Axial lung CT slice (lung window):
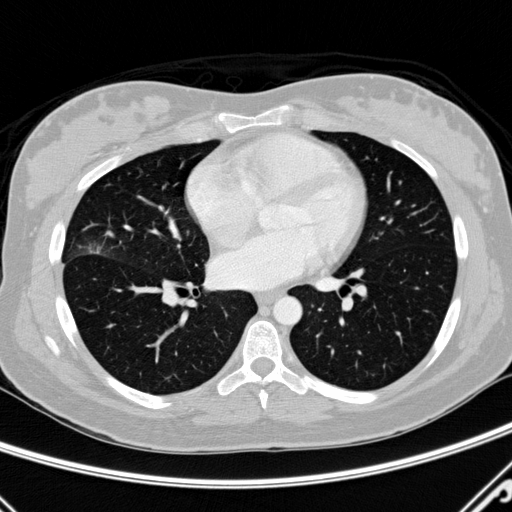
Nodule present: no